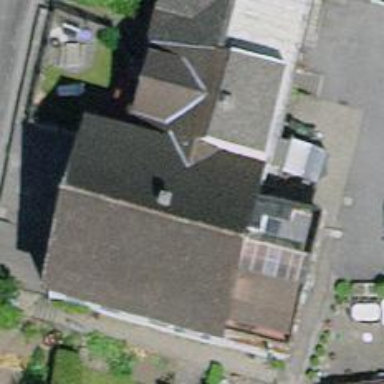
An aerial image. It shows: Terrace building.